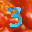
Label: 3